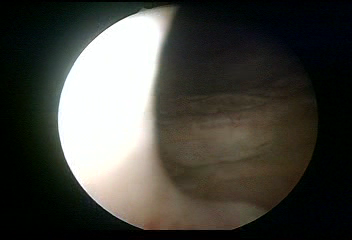
Modality: WLC
Class: Normal mucosa
Bladder cancer association: No